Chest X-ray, AP view. Patient: 42 years old, sex F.
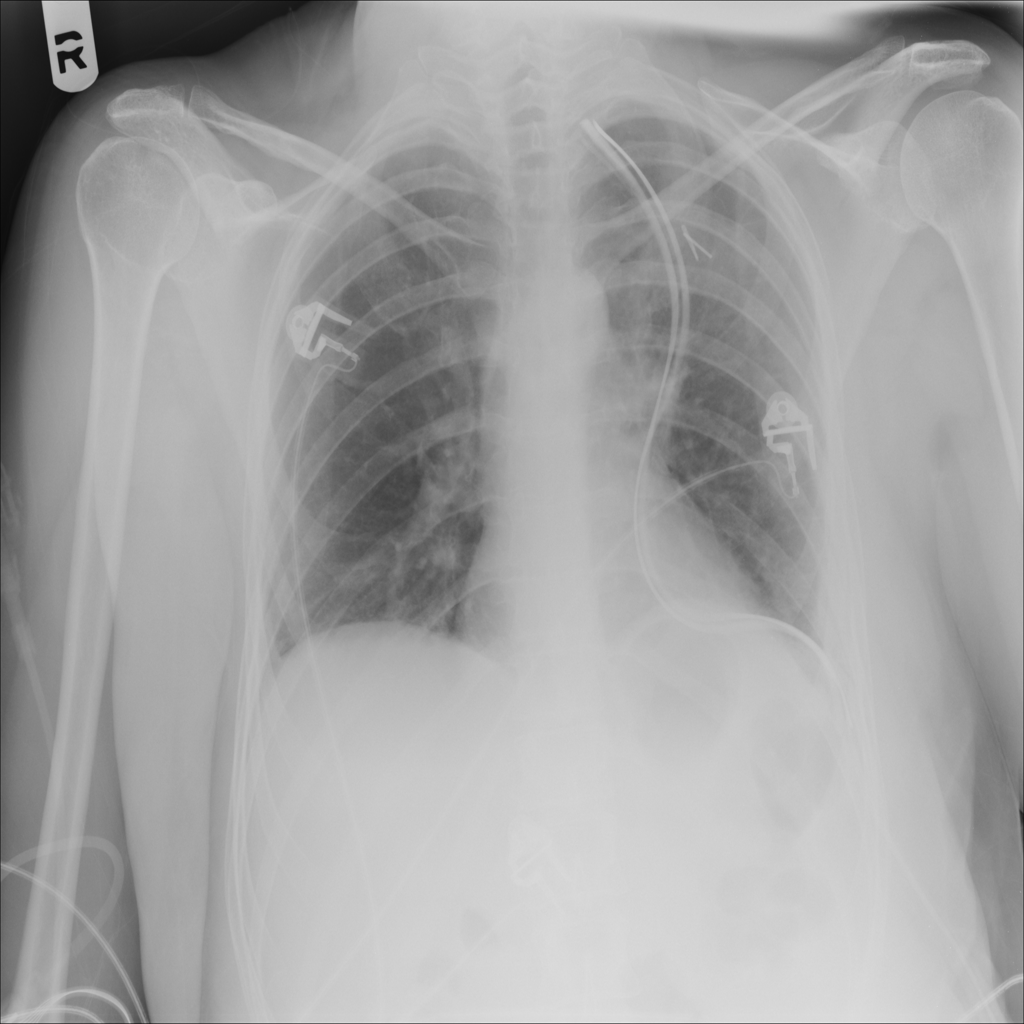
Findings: No Finding